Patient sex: F
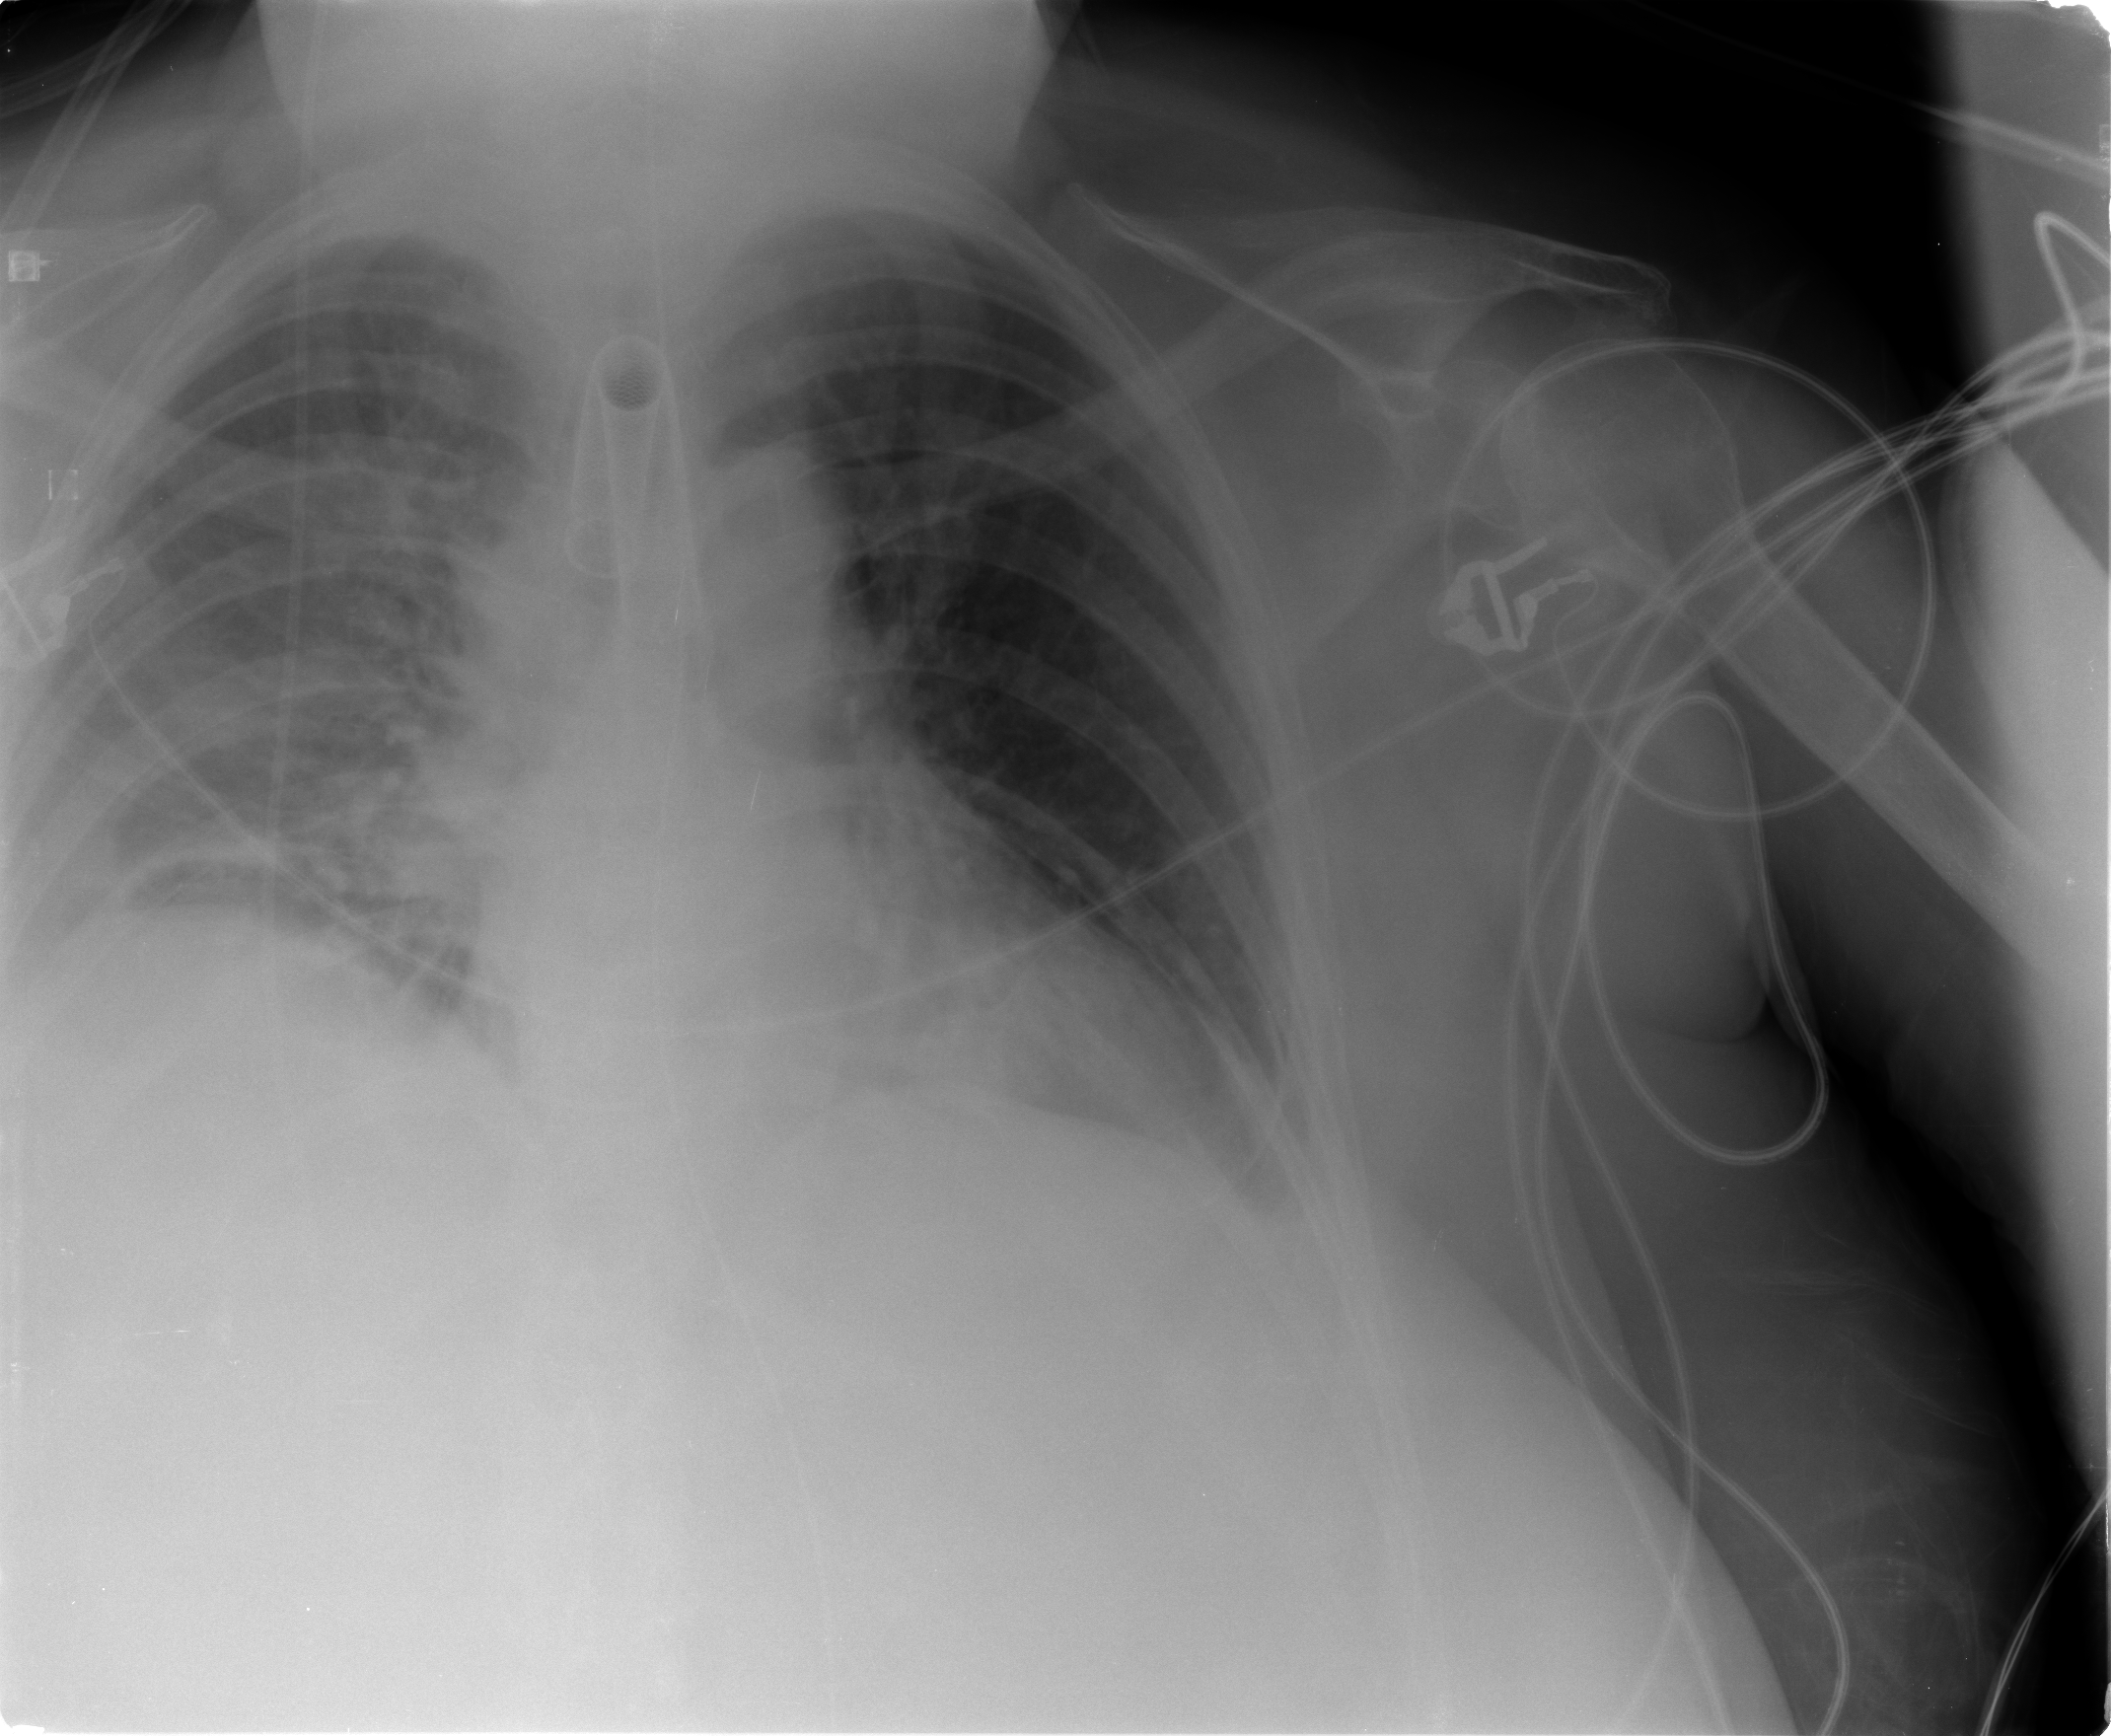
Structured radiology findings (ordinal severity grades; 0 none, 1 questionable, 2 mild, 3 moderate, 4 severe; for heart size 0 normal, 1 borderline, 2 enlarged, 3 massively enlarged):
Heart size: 1
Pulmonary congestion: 2
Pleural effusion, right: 2
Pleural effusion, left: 1
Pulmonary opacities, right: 2
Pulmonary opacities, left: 0
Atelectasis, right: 2
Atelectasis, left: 2